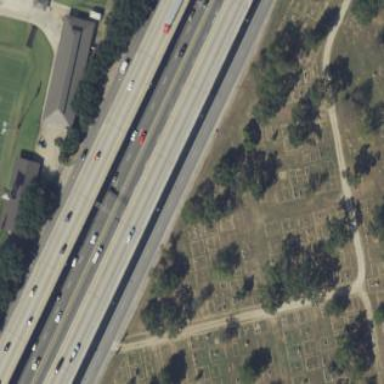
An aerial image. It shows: Cemetery with fence around it.